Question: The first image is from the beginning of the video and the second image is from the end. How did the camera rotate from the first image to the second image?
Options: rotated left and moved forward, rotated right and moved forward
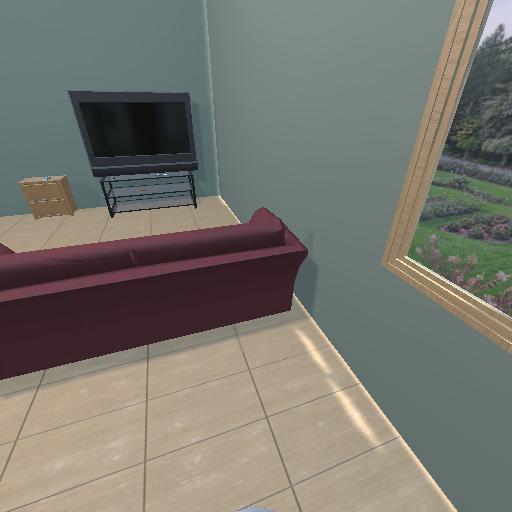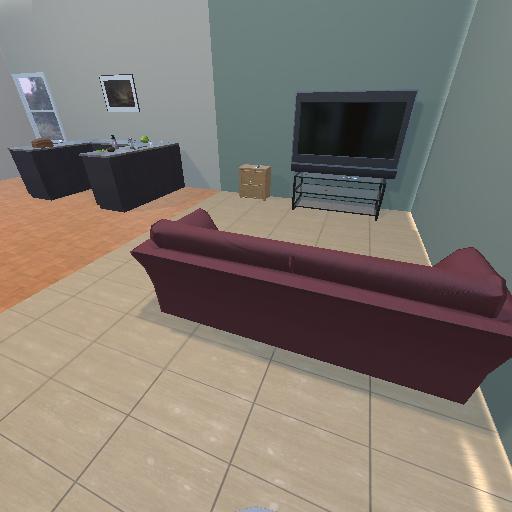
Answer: rotated left and moved forward